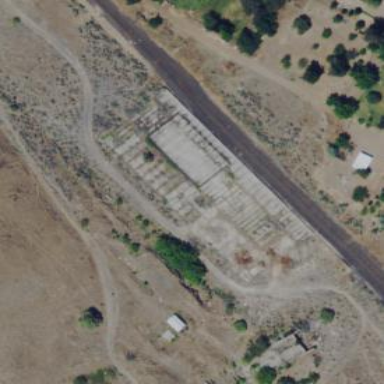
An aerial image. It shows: Building in ruins.